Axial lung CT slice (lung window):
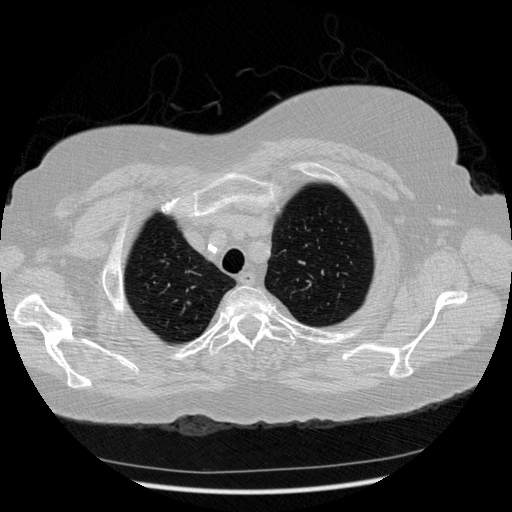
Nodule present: no